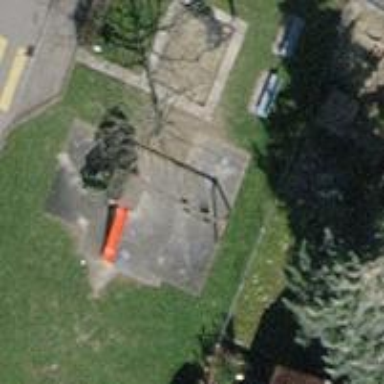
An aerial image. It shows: Playground area for leisure activities on the land.